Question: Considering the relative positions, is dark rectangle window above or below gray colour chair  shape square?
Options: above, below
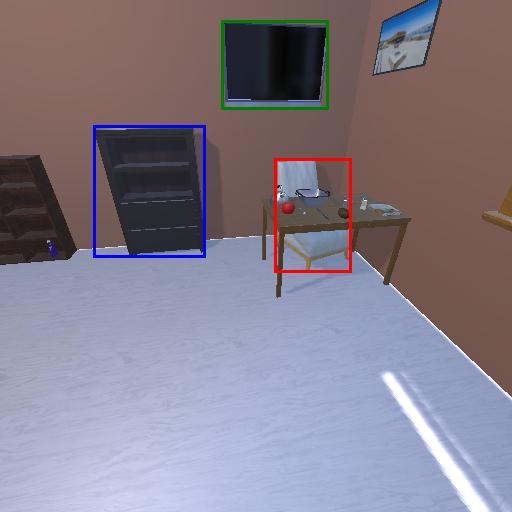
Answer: above